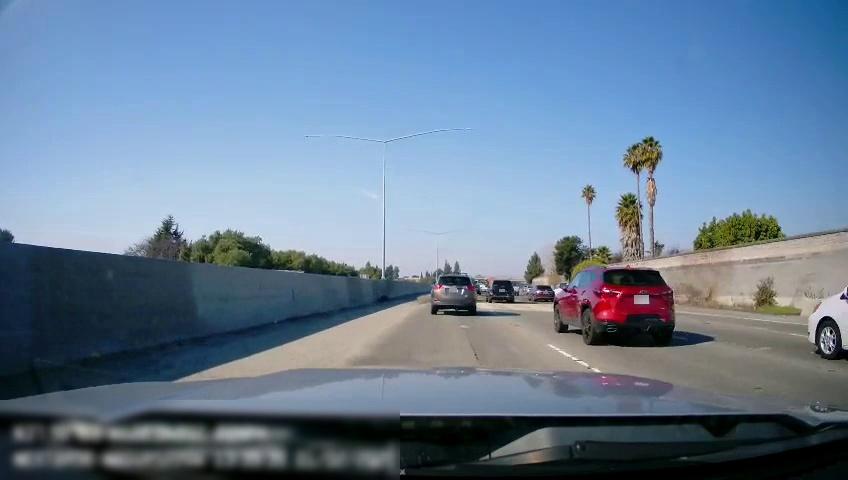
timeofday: Day
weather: Sunny
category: Drivable Space
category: Vehicles | Truck
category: Vehicles | Truck
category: Vehicles | Car
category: Vehicles | Car
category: Vehicles | Van
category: Vehicles | SUV
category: Vehicles | Car
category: Vehicles | SUV
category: Vehicles | SUV
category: Lanes | Alternate Lane
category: Lanes | Alternate Lane
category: Lanes | Alternate Lane
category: Lanes | Current Lane